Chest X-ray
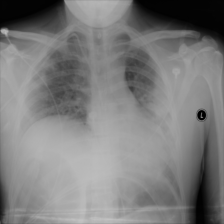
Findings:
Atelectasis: negative
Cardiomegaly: negative
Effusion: negative
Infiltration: positive
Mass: negative
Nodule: negative
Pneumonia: positive
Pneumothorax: negative
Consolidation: positive
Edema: negative
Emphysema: negative
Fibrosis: negative
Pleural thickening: negative
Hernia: negative